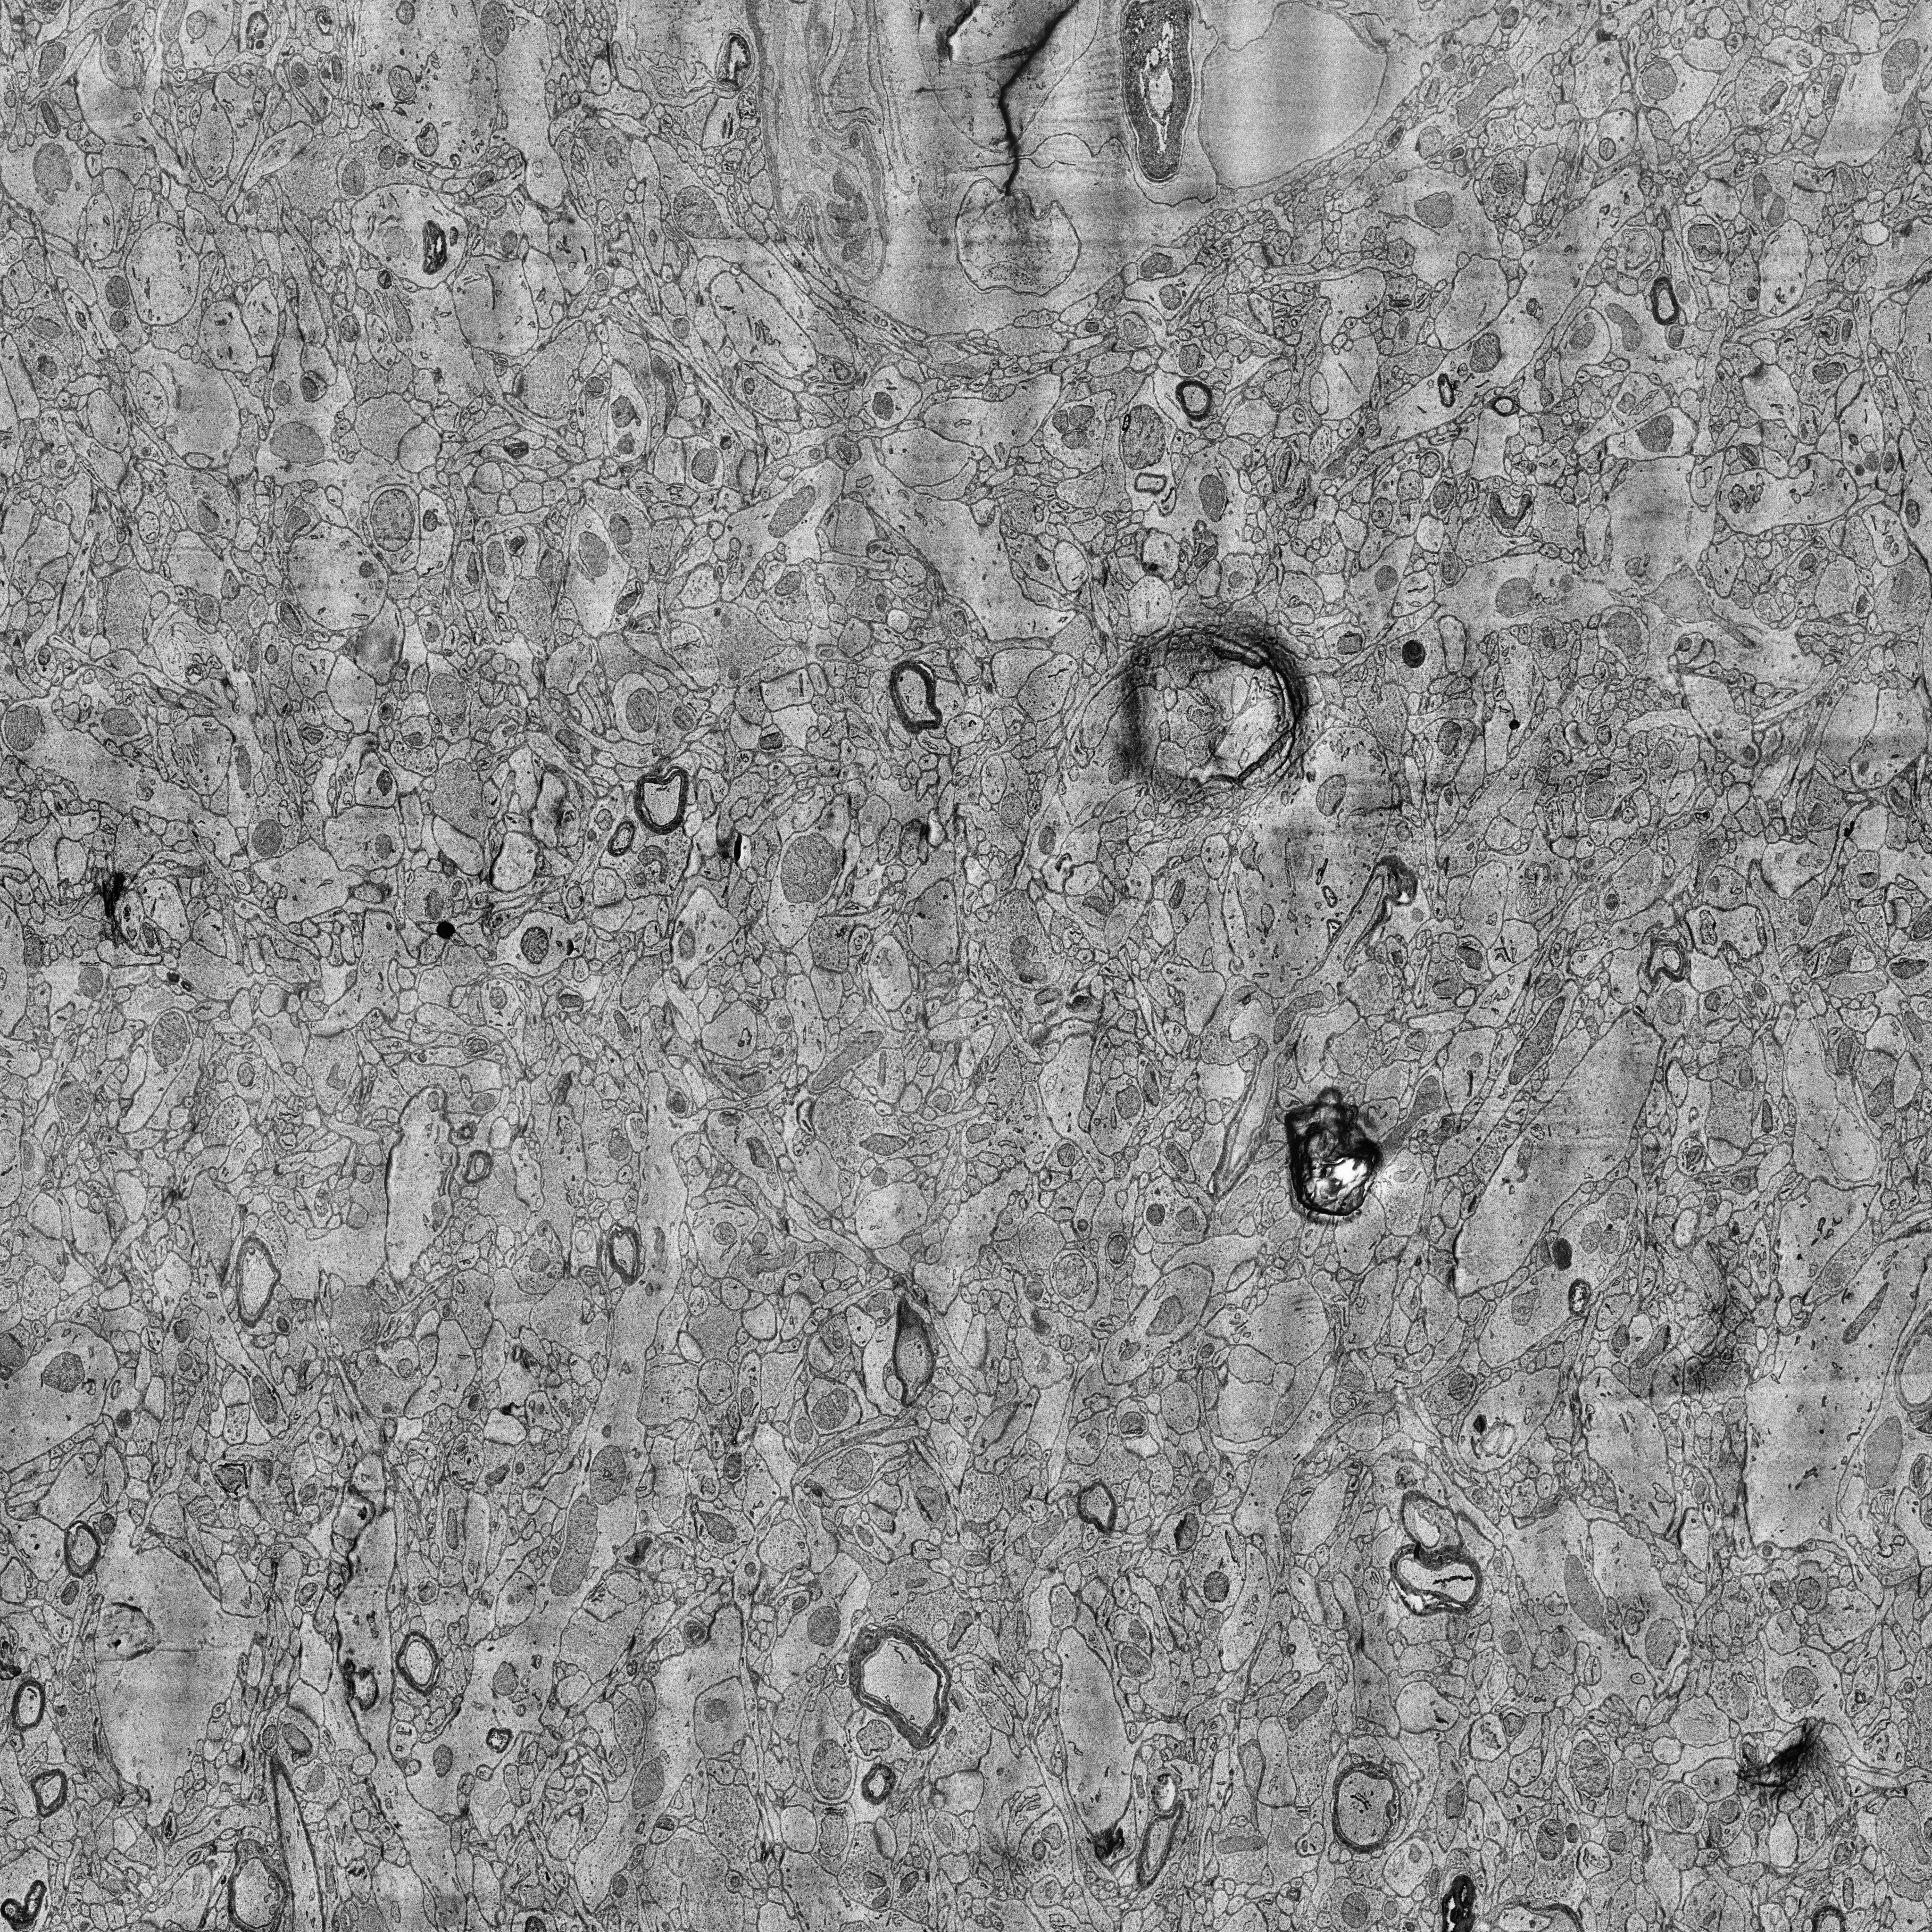
Electron microscopy slice of human cortex tissue
Slice depth (z): 58
Mitochondria instances in slice: 499